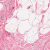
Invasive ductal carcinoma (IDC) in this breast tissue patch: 0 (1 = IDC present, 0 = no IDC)